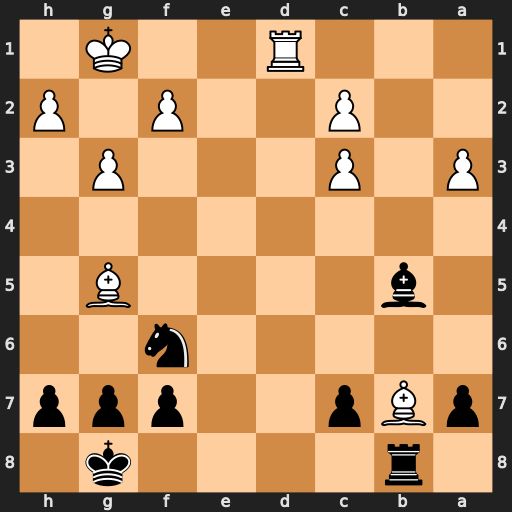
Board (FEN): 1r4k1/pBp2ppp/5n2/1b4B1/8/P1P3P1/2P2P1P/3R2K1
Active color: b
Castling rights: -
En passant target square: -
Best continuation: Rxb7 Rd8+ Ne8